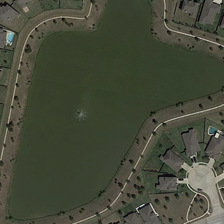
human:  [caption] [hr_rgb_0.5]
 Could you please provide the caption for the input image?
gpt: many buildings are around a gray green pond .

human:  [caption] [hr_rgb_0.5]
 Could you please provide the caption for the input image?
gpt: many buildings are around a gray green pond .

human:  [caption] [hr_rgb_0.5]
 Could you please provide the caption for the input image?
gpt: many buildings are around a gray green pond .

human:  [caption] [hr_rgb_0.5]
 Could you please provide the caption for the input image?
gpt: many buildings are around a gray green pond .

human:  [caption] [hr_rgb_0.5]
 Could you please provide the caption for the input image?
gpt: many buildings are around a gray green pond .